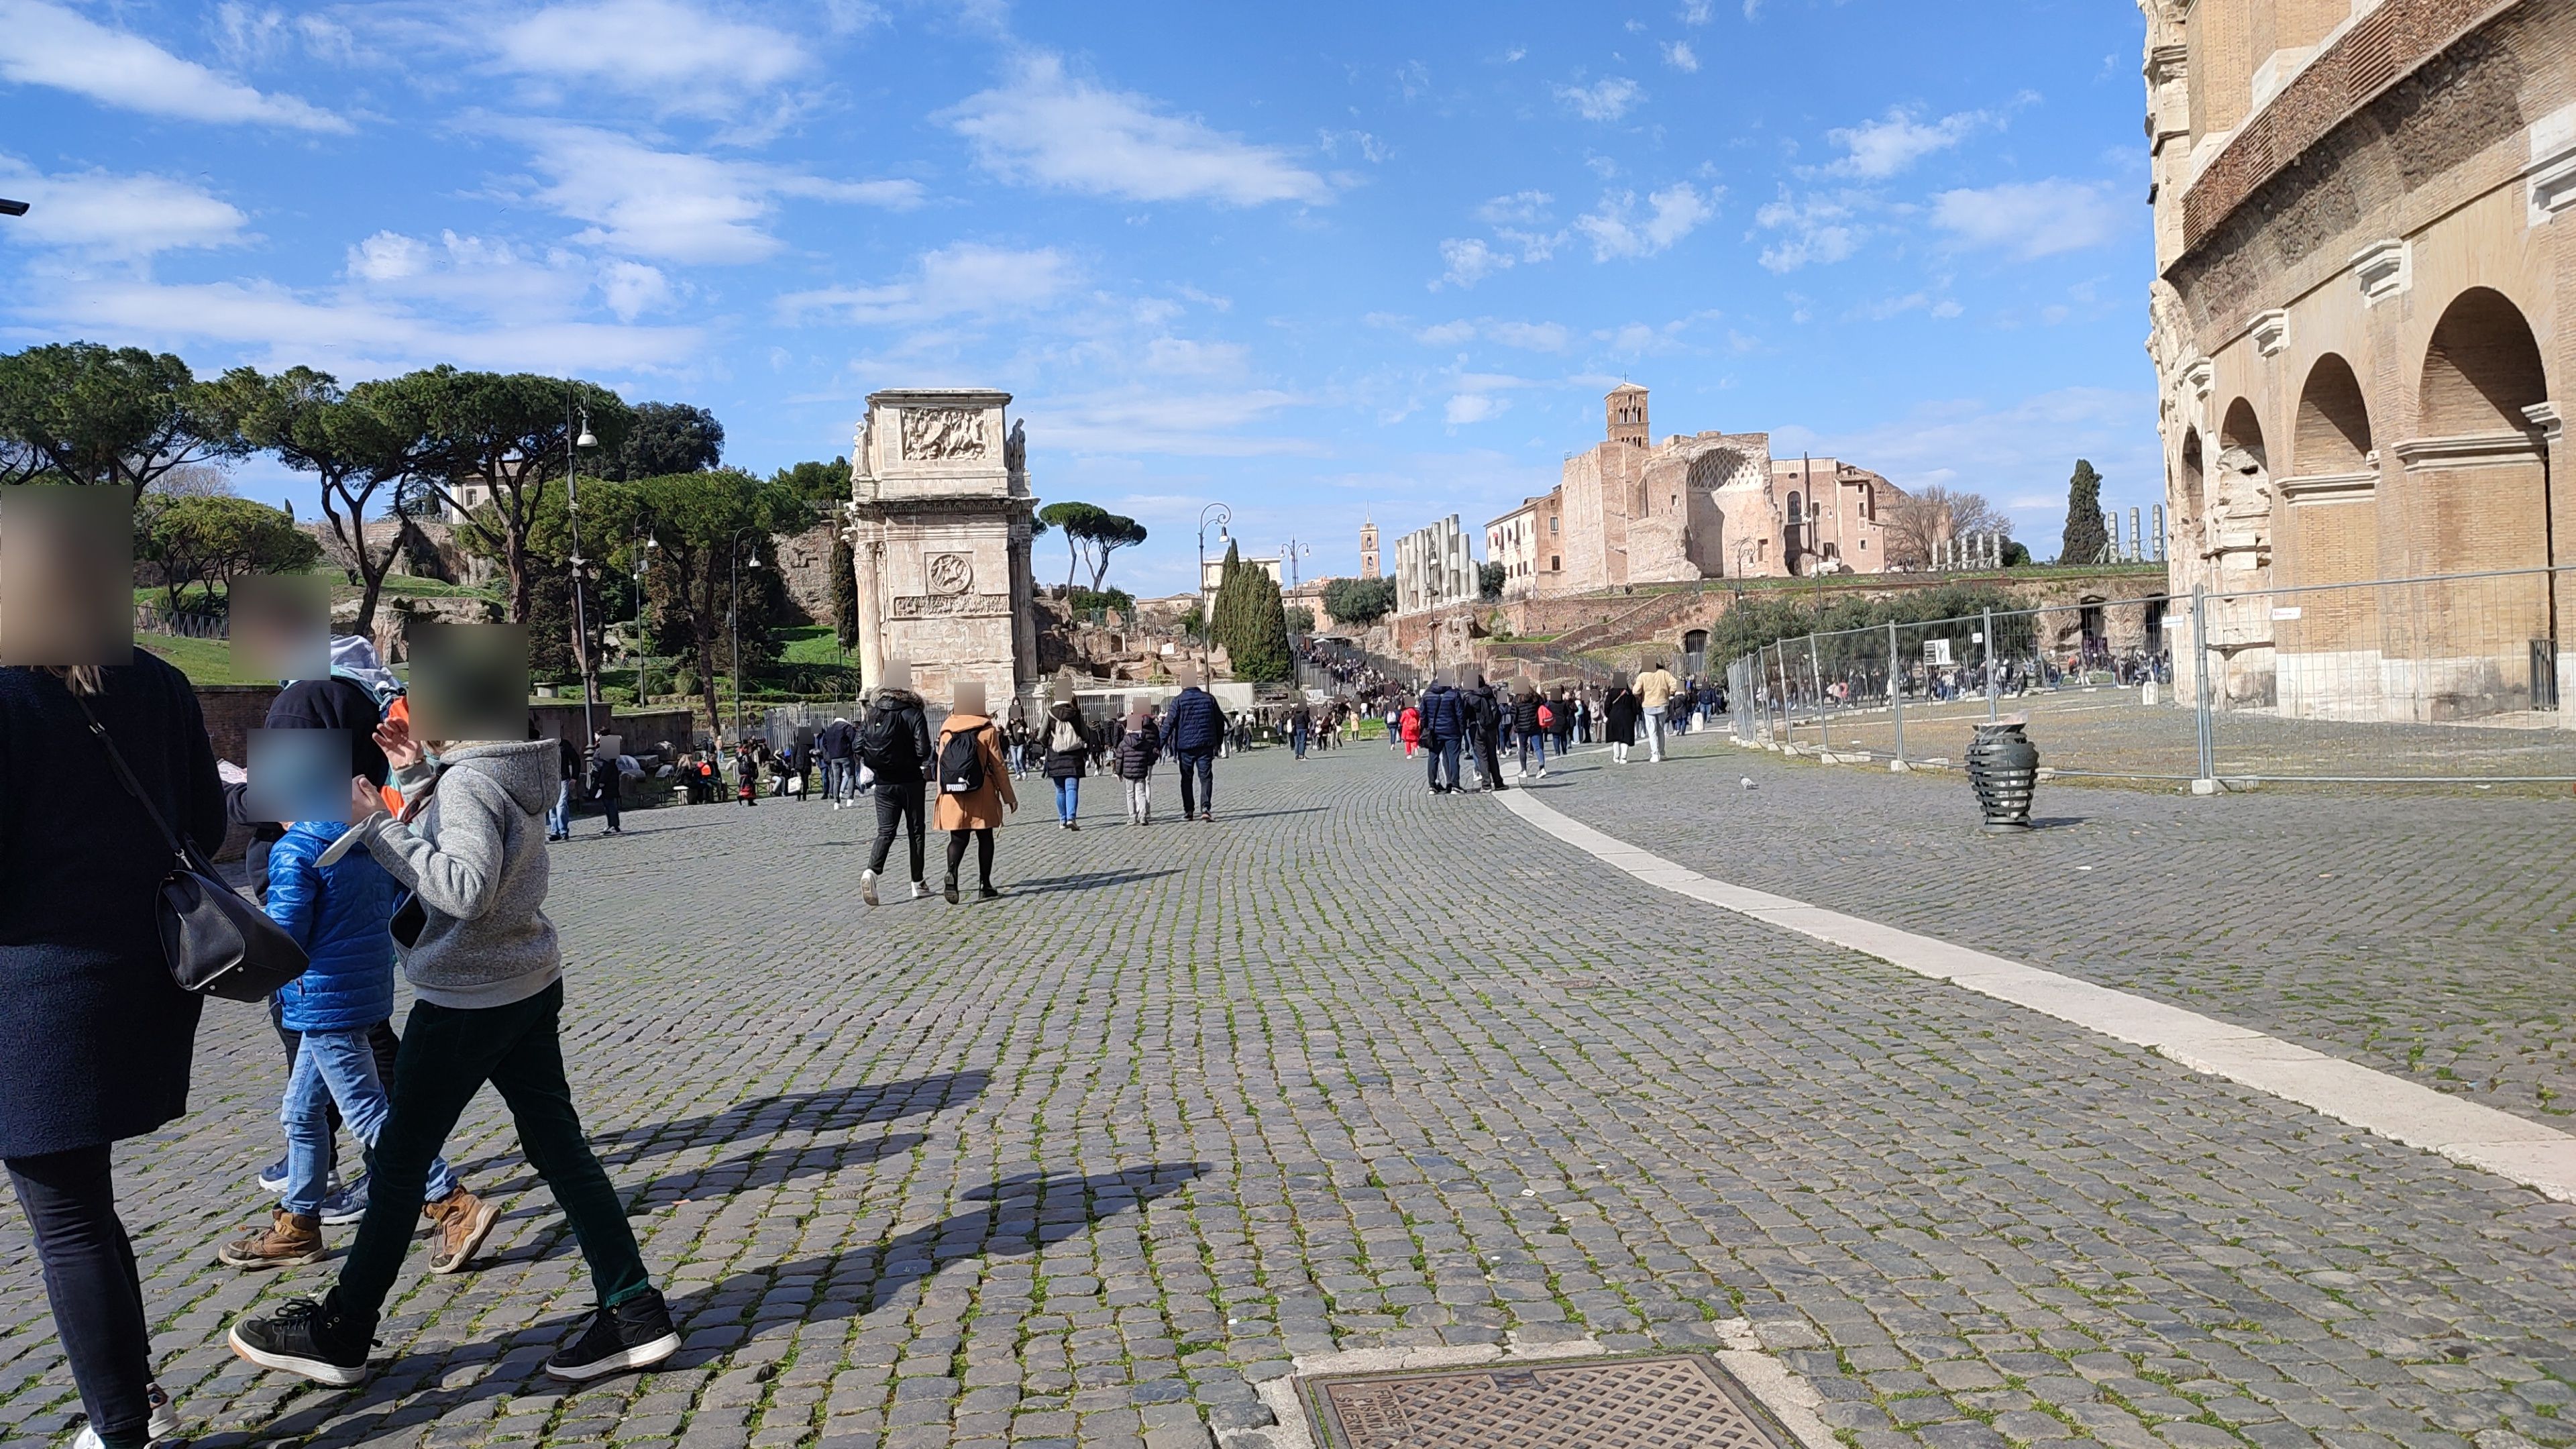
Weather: clear
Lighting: day
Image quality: good
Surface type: walking surface
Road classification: footway, pedestrian, steps
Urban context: urban centre
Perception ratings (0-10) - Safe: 8.39, Lively: 9.46, Beautiful: 5.35, Boring: 4.58, Depressing: 1.99, Wealthy: 7.45